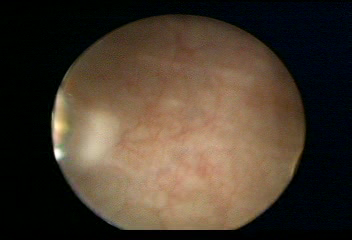
Modality: WLC
Class: Normal mucosa
Bladder cancer association: No